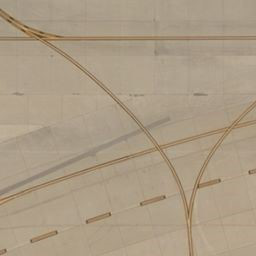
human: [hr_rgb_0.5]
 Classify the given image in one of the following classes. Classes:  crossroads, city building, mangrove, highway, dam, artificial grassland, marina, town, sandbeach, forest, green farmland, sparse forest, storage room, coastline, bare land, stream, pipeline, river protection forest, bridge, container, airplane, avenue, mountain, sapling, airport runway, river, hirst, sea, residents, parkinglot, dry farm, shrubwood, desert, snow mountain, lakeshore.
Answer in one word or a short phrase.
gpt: airport runway